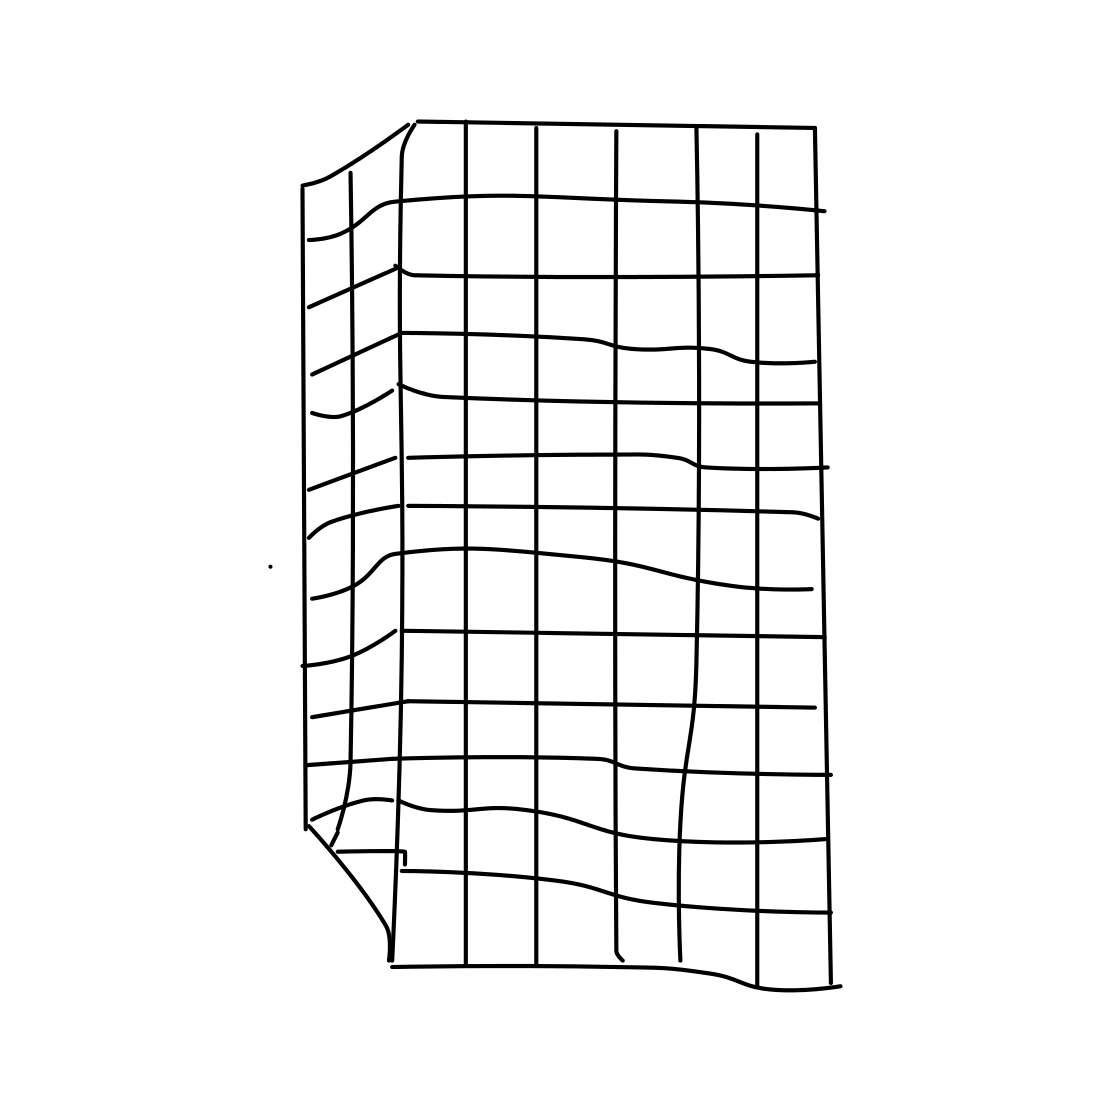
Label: skyscraper